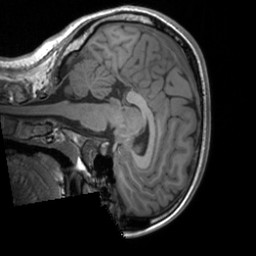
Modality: T1w
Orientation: sagittal
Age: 19
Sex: female
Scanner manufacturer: siemens
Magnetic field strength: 3 T
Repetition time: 1.9 s
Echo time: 0.00226 s